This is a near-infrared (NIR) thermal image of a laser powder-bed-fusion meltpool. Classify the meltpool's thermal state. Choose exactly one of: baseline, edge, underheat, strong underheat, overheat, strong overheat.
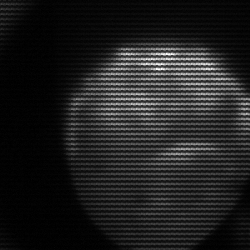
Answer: edge